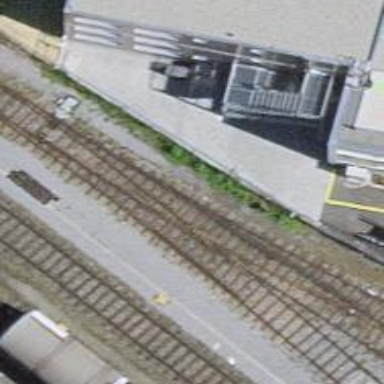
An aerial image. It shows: Rail spur service.